Question: I was trying to implement a Score System into my Game. I got two variables,
'''
public int maxScore;
public int currentScore;
'''
To set the currentScore, I get the maxScore and throw it into currentScore:
'''
currentScore = maxScore;
'''
So the Player has the maximum amount of points if he starts the Game. If he now is to slow, I decrease the currentPoints with
'''
IEnumerator CurrentScore()
{
currentScore -= 1;
yield return new WaitForSeconds(5); //I'm using 5, because 1 does not equals a second
}
'''
and call it by saying
'''
StartCoroutine(CurrentScore());
'''
If I now look into the Game, it all looks fine:
As the Game starts, both are on 3000:

If the timer runs to a specific value, the currentScore decreases, but the MaxScore stays. As it should:
<URL>
However, as soon as the WinScreen PopsUp, both values start to decrease rapidly, instead of only one decreasing:
<URL>
I have this script Attached to the Text that shows the Current (Earned) Points, and the Possible Points:
'''
using UnityEngine;
using UnityEngine.UI;
public class WinScreenScore : MonoBehaviour {
//Load the classes
public GameManager manager;
//To get our Text
//public GameObject scoreText;
Text max;
Text current;
//As soon as the Thread awakes, load the Text
void Awake()
{
max = GetComponent<Text>();
max.text = manager.maxScore.ToString();
}
void Update()
{
current = GetComponent<Text>();
current.text = manager.currentScore.ToString();
}
}
'''
Script on the Text which displays the currentScore (Earned Points):
<URL>
And on the Possible Points:
<URL>
I can't figure out why both values are decreasing rapidly after the Winscreen got shown.
Thanks for helping!
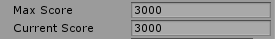
Answer: WinScreenScore runs on both text objects.
In the Update method, you get the component that is Text and set it to the current score. So for you max score this is happening. The awake gets the text component and sets the text to the max score from the game manager. Then in the update, you set THE SAME text component to the current score. Basically, you are filling max and current with the same text component. Solution : create public references to the game objects that hold the text components and then get the two separate texts. The script does not need to run on both objects.
CodeExample :
'''
public GameManager manager;
public GameObject max, achieved;
Text currentText, maxText;
void Start()
{
currentText = achieved.GetComponent<Text>();
maxText = max.GetComponent<Text>();
maxText.text = manager.maxScore.ToString();
}
//Since the current Score needs to be updated
void FixedUpdate()
{
currentText.text = manager.currentScore.ToString();
}
'''
Now you can set current and max independently. Also using GetComponent in Update is a bad idea since its a heavy operation. Try to use only in places that run once.